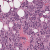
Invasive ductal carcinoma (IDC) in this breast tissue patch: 1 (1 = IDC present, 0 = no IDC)